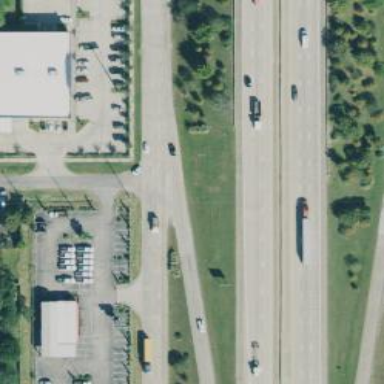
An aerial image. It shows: Secondary road with frontage road.